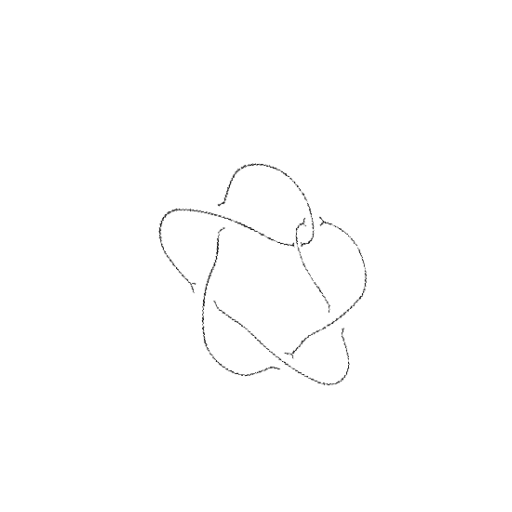
Crossing number: 6